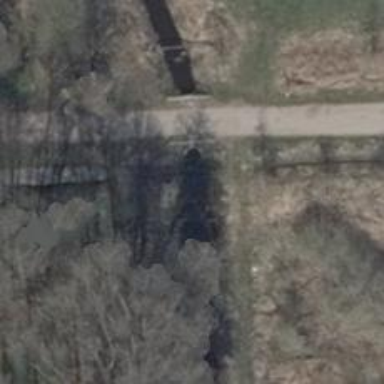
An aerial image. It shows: Tunnel.